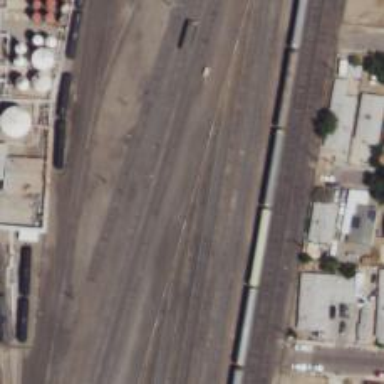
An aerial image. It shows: Railway yard used for servicing trains.